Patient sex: F
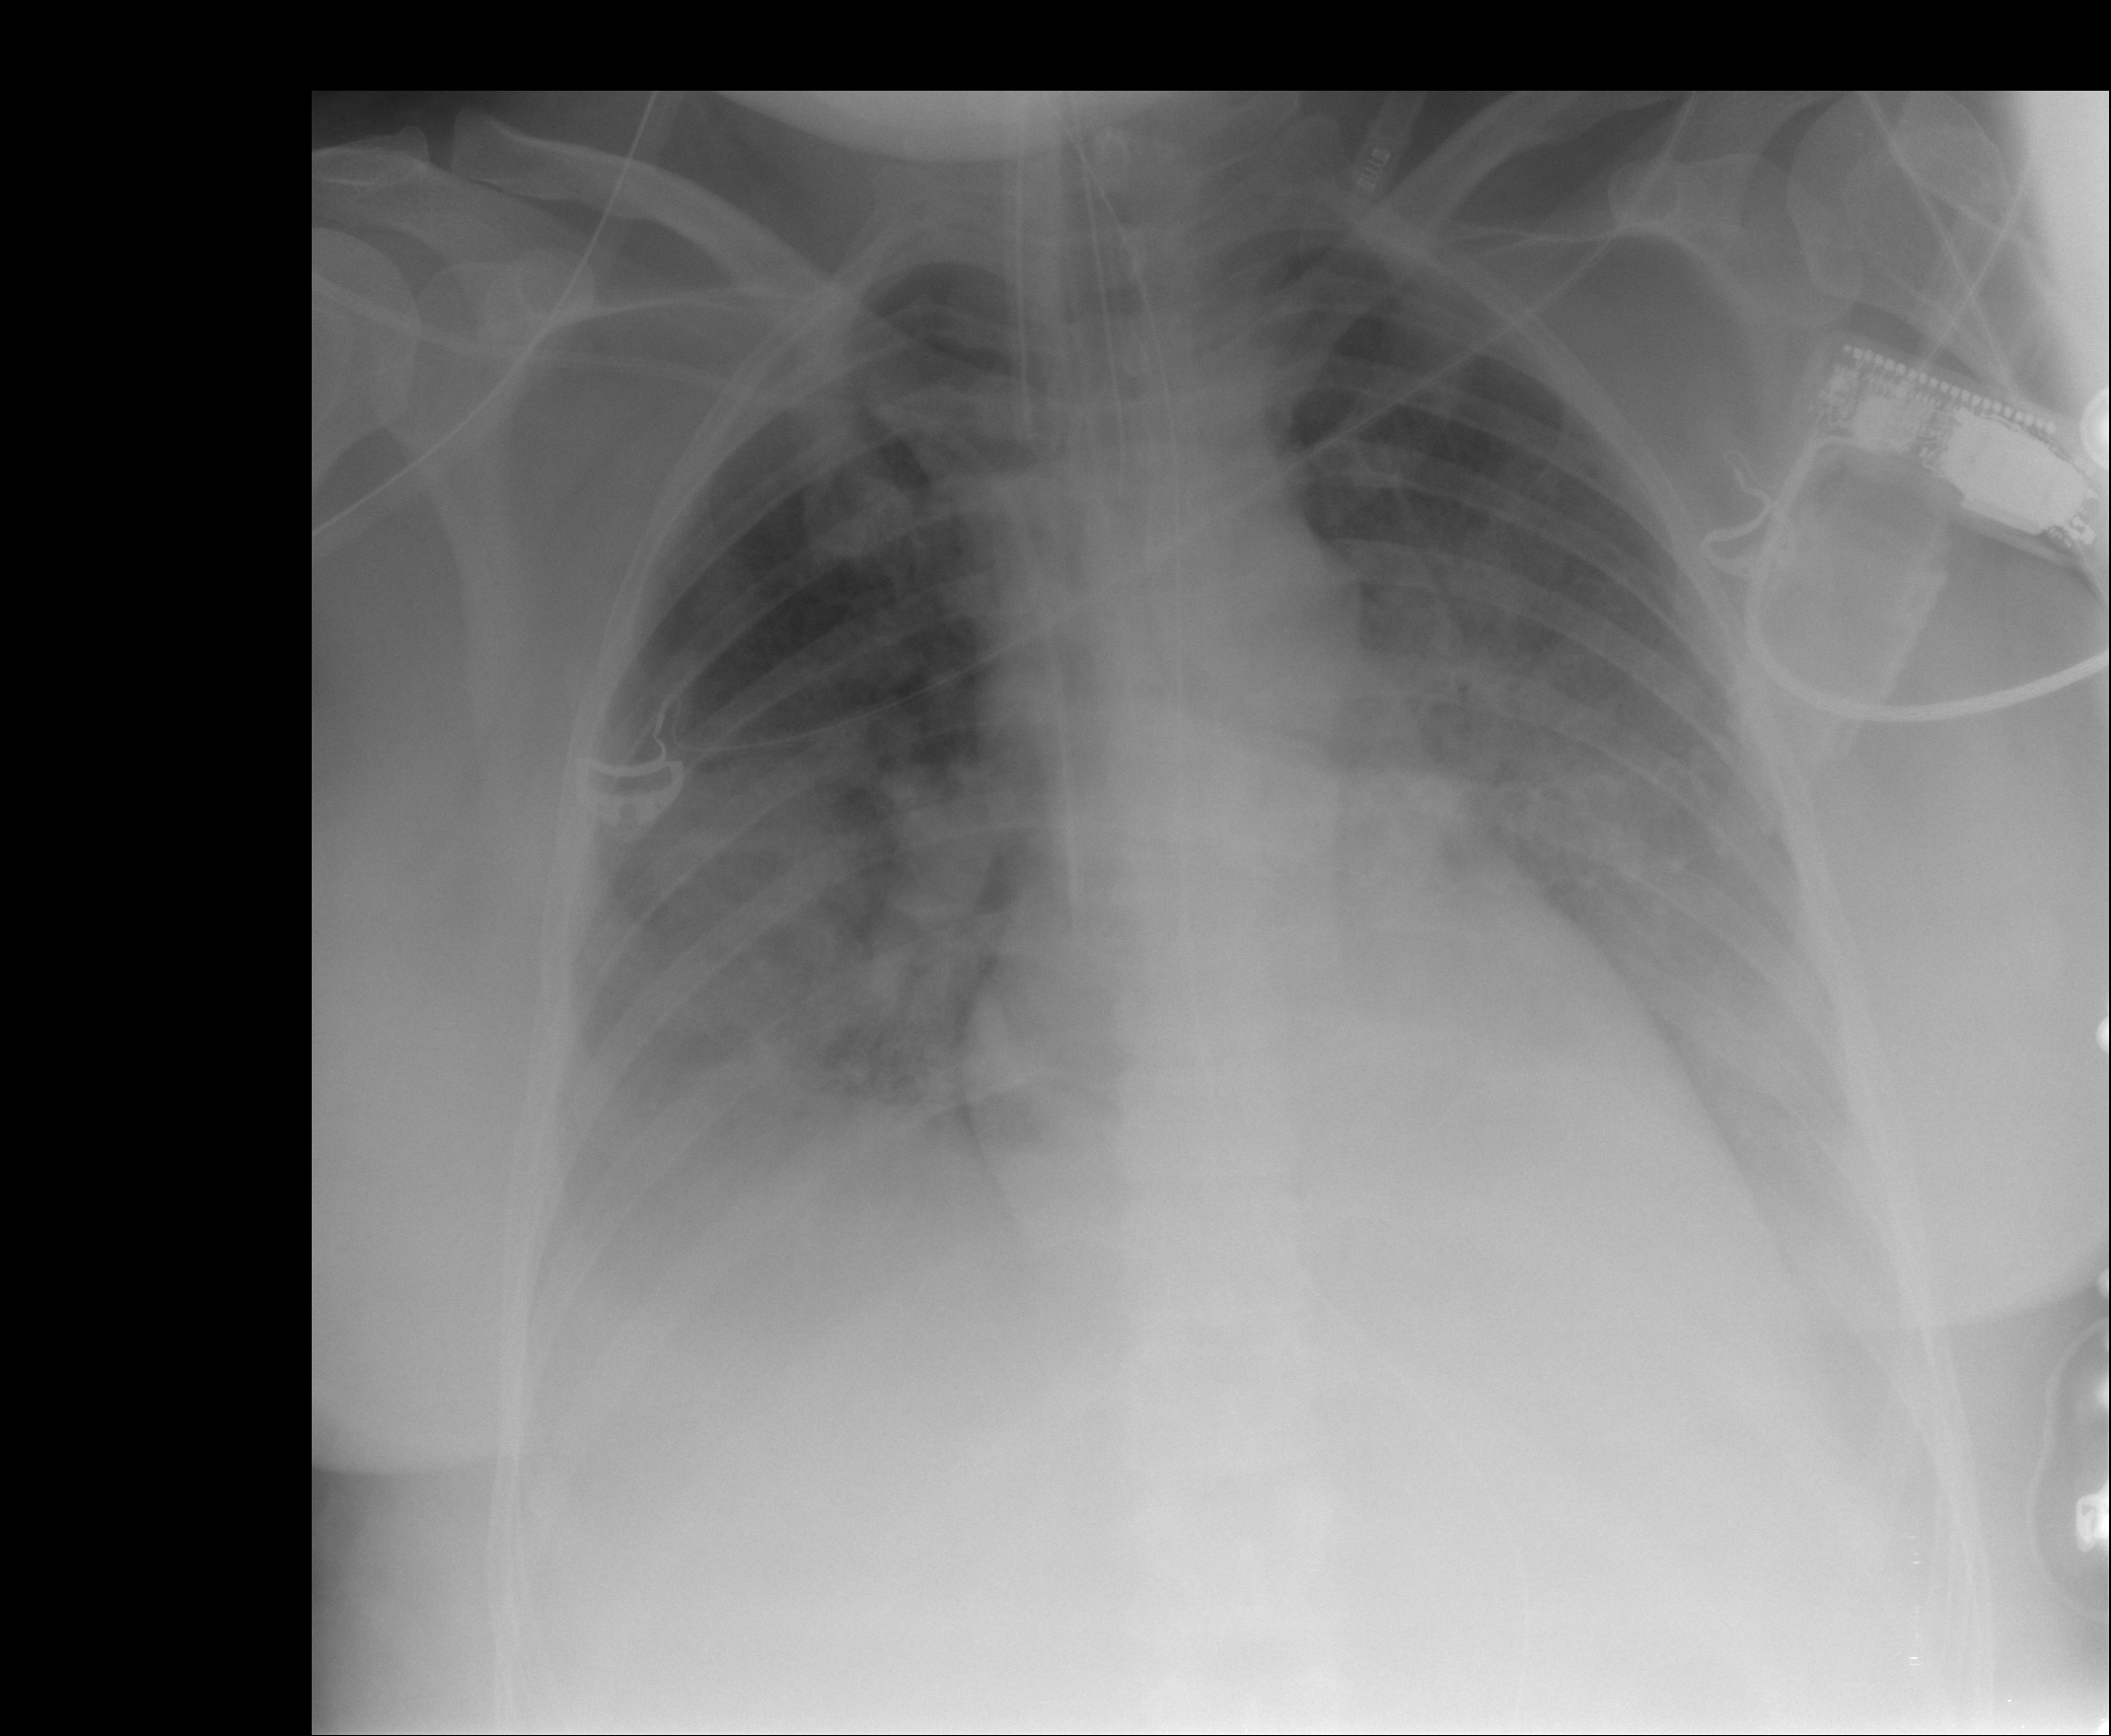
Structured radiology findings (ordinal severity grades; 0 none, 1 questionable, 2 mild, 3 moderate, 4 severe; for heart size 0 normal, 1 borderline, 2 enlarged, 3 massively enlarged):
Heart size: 1
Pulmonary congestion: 0
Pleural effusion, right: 0
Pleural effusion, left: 2
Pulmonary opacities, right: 3
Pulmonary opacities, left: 3
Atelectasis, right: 2
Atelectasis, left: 3